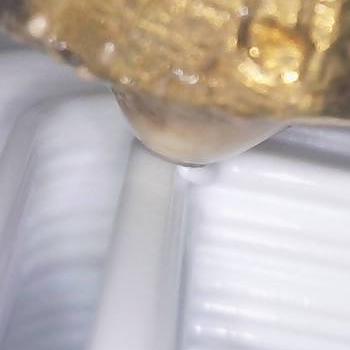
Flow rate: 252%